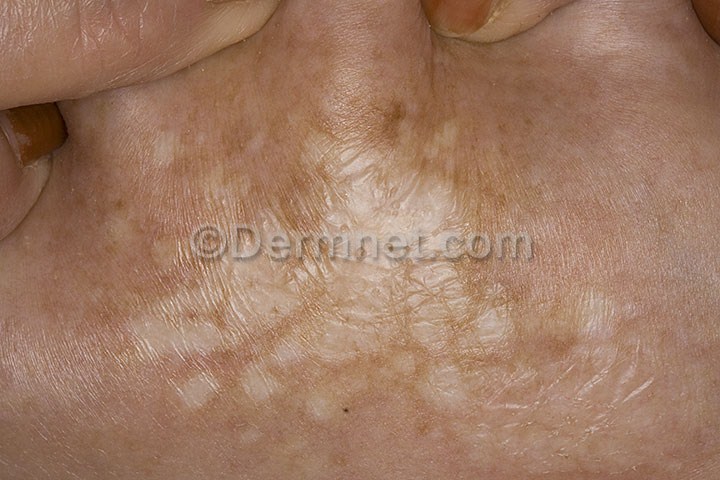
Disease: Psoriasis pictures Lichen Planus and related diseases